Question: My question revolves around the <URL> that was introduced in Android Material Design.

There are many library offering this component on GitHub as:
1. Android-floating-action-button
2. FloatingActionButton
3. CircularFloatingActionMenu
4. Fab
5. Floating-action-button
But my question is:
Is there a native component with the last release of 'android.support.vX' that was built for 'Floating action button'?
Components such as :
- - - -
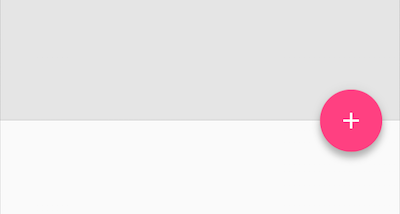
Answer: Today (29/05/2015) it is officially avaiable with the new Material Design support Library.
Just add this dependency to your 'build.gradle'
'''
compile 'com.android.support:design:22.2.0'
'''
Add this view to your layout:
'''
<android.support.design.widget.FloatingActionButton
android:id="@+id/fab"
android:layout_width="wrap_content"
android:layout_height="wrap_content"
android:layout_gravity="end|bottom"
android:src="@drawable/ic_done" />
'''
And use it:
'''
FloatingActionButton fab = (FloatingActionButton) findViewById(R.id.fab);
fab.setOnClickListener(new View.OnClickListener() {
@Override
public void onClick(View view) {
//TODO
}
});
'''